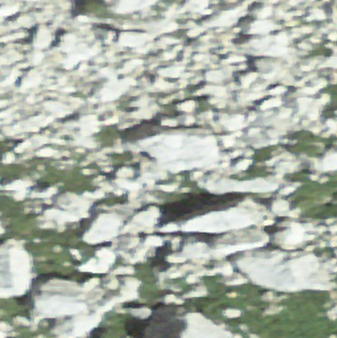
Label: bouldering_area